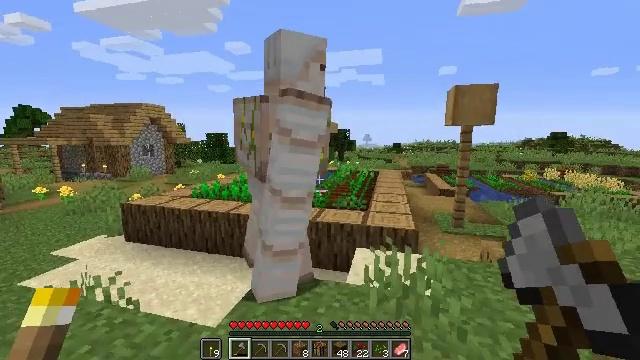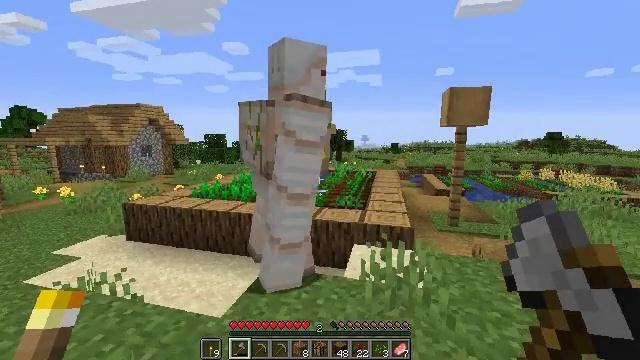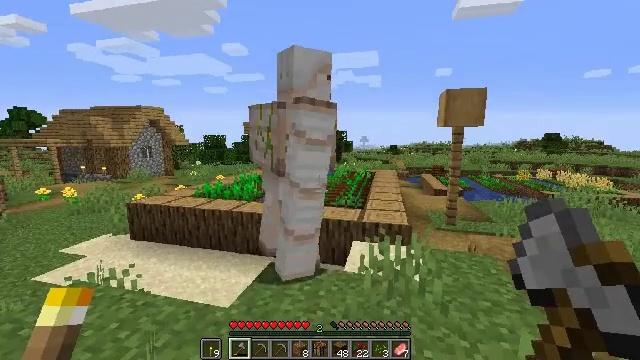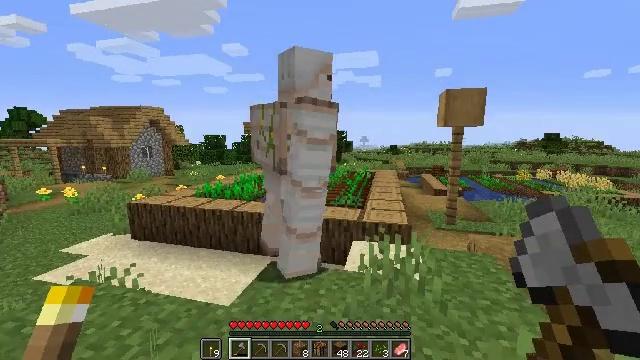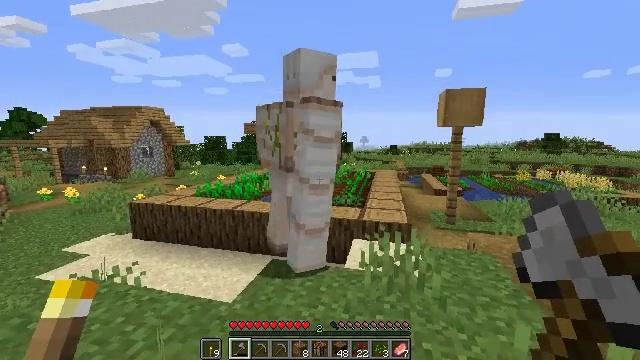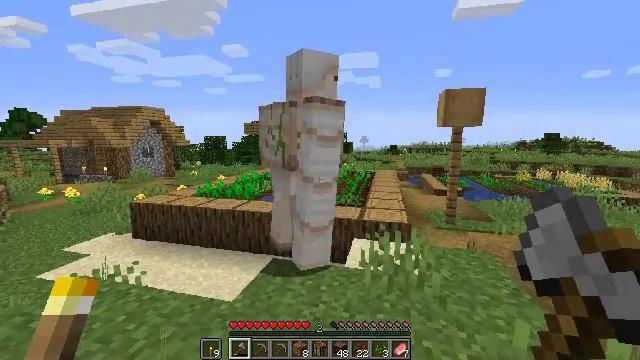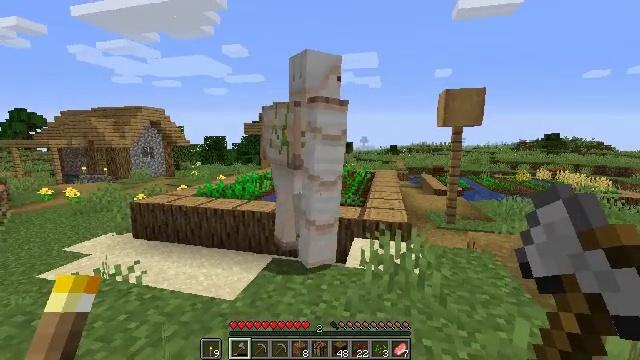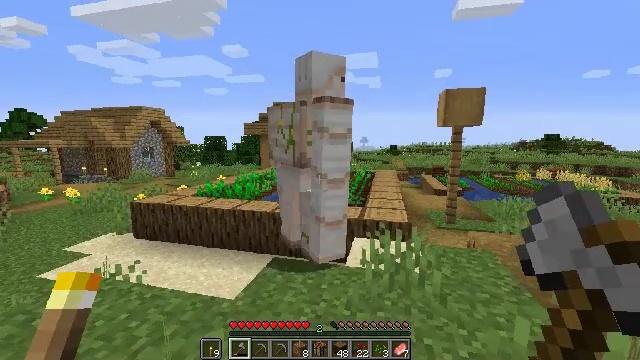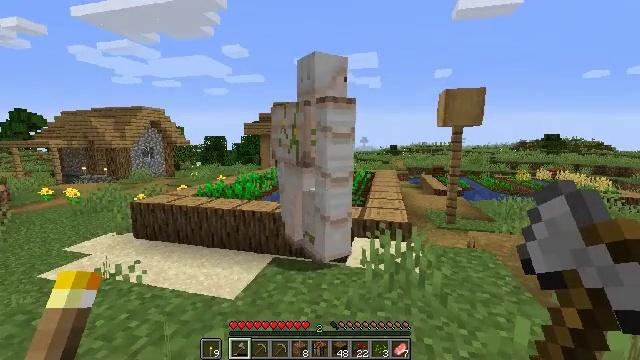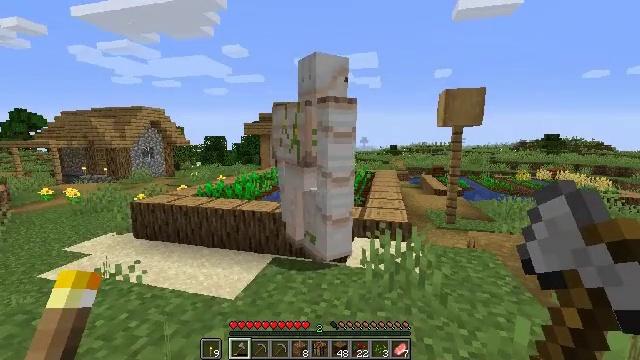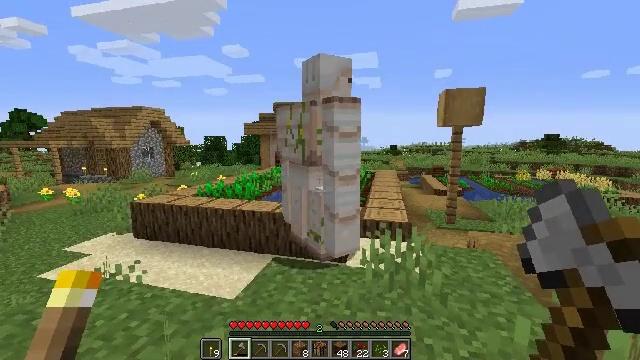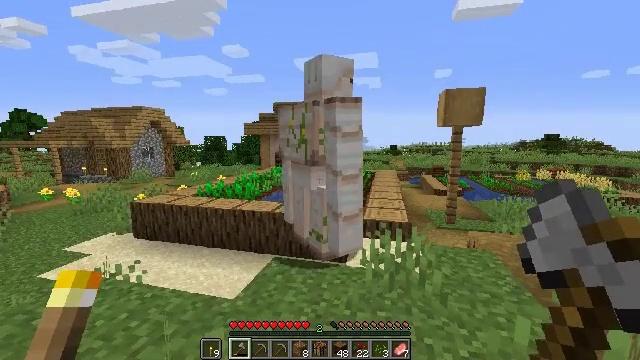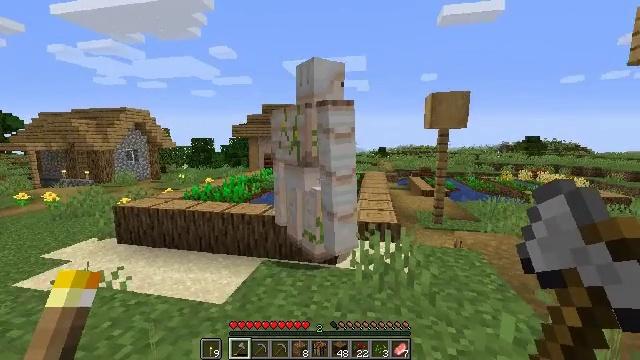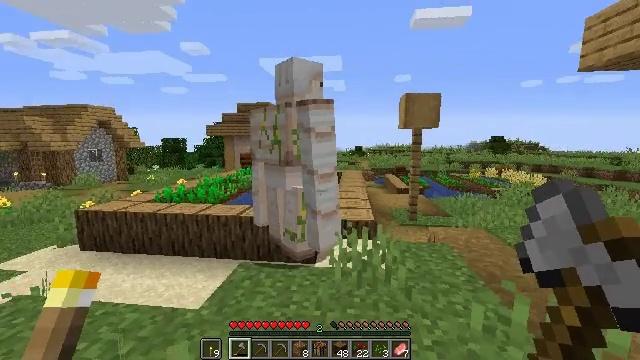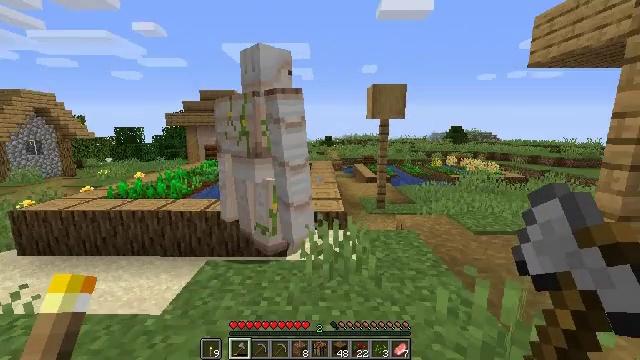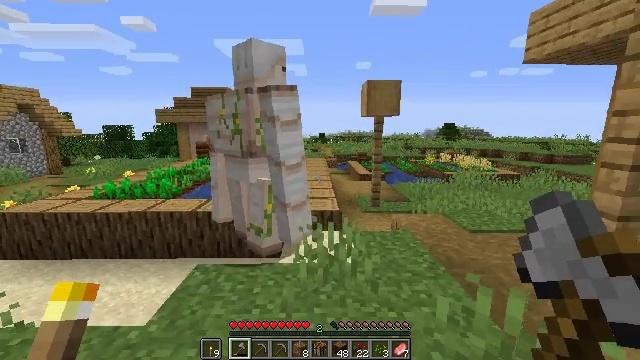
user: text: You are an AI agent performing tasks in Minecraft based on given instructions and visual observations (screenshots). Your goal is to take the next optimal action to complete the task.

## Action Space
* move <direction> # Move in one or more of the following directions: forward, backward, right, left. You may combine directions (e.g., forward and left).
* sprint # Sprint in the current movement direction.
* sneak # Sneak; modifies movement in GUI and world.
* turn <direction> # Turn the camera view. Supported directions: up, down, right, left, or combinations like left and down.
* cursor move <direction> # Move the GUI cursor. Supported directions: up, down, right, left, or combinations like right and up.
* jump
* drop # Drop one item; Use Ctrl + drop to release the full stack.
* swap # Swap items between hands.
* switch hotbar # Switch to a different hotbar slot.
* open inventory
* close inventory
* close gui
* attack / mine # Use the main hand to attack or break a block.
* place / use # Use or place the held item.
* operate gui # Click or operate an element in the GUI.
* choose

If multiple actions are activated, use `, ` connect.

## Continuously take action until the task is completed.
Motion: motion action
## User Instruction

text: Mine the barrel to retrieve its items.
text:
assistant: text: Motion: no_op
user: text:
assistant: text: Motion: no_op
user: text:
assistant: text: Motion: no_op
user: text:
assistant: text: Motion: no_op
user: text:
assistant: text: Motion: no_op
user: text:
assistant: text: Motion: no_op
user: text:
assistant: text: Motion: no_op
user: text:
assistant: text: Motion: no_op
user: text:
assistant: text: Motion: no_op
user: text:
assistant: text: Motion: no_op
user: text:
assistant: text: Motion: no_op
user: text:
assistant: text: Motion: turn right
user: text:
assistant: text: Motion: turn right
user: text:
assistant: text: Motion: move forward, turn right and down
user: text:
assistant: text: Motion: move forward, turn right
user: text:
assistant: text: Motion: move forward
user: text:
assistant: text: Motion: move forward
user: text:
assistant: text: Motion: move forward, turn right
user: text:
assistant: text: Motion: move forward, turn right and down
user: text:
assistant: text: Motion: move forward
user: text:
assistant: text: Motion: move forward
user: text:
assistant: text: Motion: move forward
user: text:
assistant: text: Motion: move forward and move right
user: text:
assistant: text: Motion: move forward and move right
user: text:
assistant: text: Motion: move forward and move right, turn right and down
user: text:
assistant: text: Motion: move forward and move right, turn right and down
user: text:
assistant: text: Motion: move right
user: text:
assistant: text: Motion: no_op
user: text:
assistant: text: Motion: turn left
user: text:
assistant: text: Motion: no_op